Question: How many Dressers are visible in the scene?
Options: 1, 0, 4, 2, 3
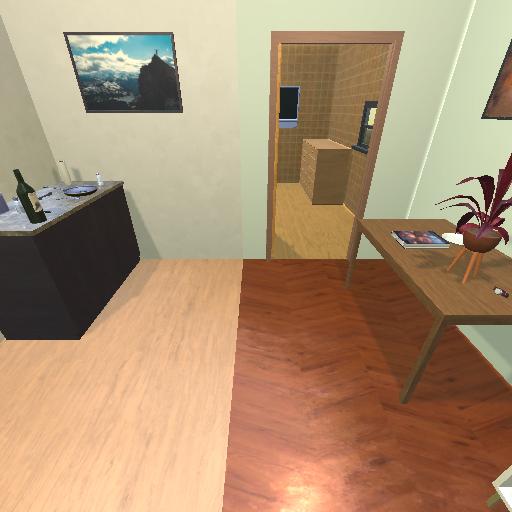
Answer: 1